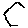
Label: hexagon